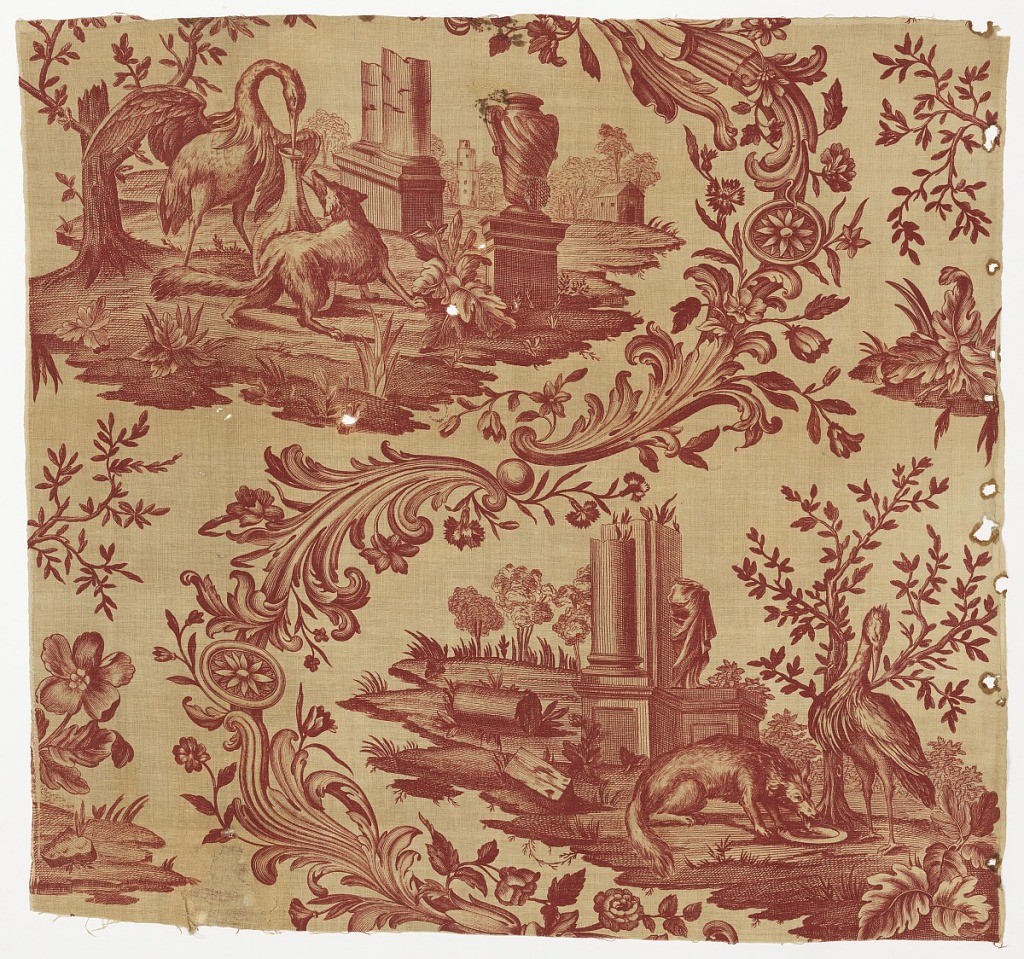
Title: Fables of Fontaine
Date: ca. 1780
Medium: cotton Technique: printed by engraved plate on plain weave foundation
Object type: Textile
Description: Two scenes illustrating the fable about wolf and the stork separated by an elaborate curve decorated with flowers. In red on white.